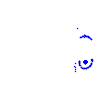
Particle: pion